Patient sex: M
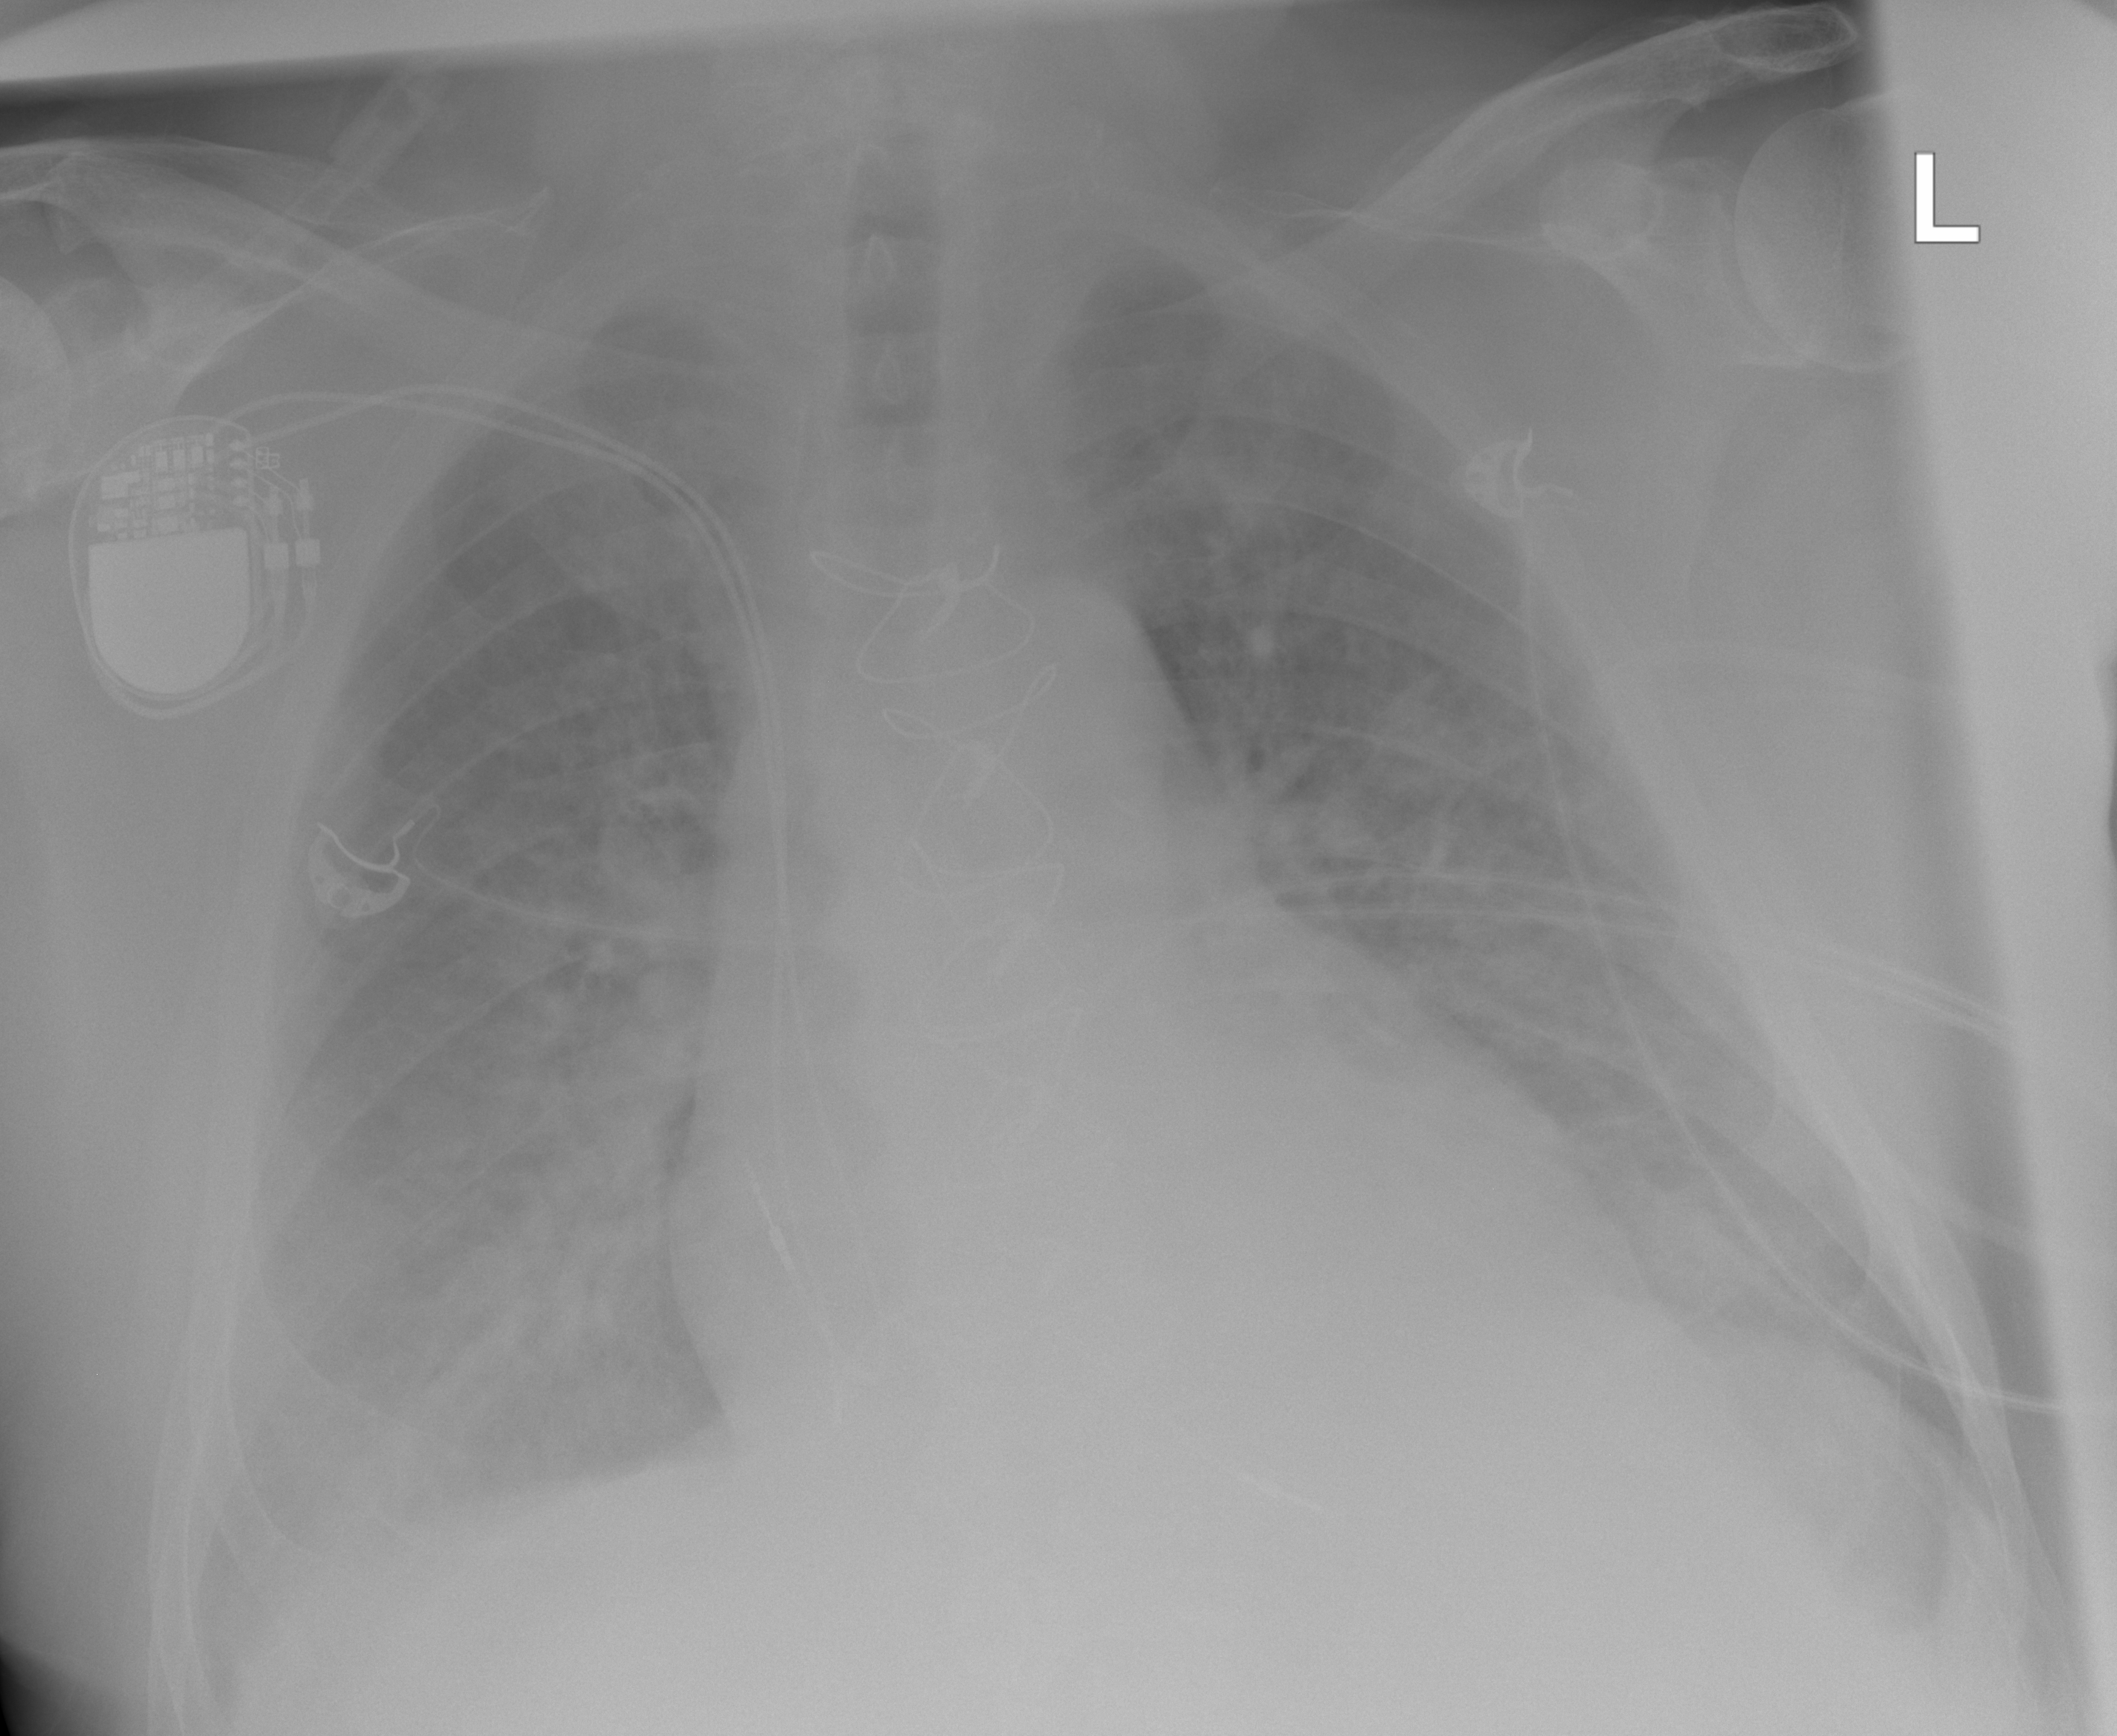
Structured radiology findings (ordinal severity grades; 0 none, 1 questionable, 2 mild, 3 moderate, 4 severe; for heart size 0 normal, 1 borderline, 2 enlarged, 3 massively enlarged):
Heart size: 1
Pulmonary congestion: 3
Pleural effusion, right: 2
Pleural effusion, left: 2
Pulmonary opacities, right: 2
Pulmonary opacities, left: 2
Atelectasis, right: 0
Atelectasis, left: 0